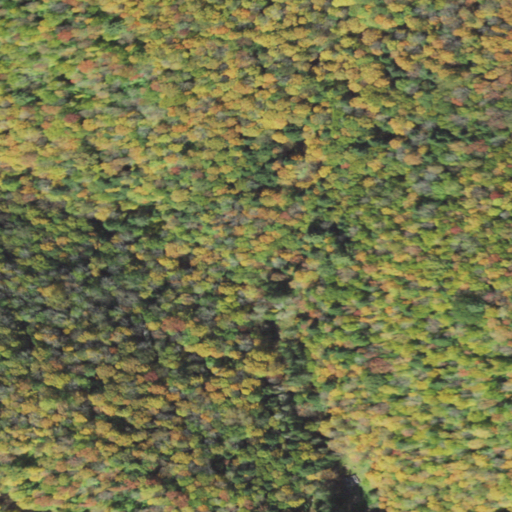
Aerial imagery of valley in Pennsylvania named Stony Pitch Draft containing mixed forest, deciduous forest, evergreen forest, and open development